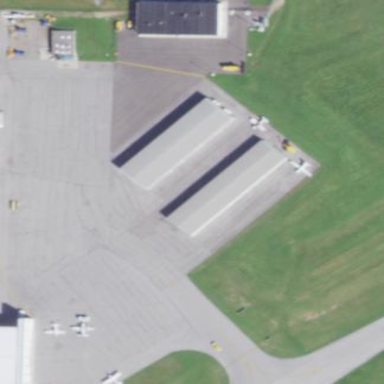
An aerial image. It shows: Hangar building located at airport.